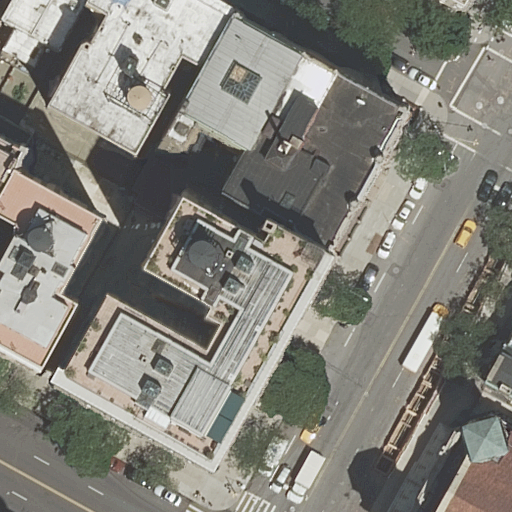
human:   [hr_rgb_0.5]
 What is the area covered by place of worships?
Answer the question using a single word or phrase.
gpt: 2383m2

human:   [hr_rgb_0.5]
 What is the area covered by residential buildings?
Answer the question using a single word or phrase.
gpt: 3975m2

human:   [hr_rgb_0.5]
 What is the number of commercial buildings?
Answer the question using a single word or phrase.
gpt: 0

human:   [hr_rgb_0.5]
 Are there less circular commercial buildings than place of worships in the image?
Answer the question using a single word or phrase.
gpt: yes

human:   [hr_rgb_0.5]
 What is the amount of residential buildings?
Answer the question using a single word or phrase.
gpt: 9

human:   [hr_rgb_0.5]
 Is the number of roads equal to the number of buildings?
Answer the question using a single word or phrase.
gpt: no

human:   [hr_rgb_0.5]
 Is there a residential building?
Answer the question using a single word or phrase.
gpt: yes

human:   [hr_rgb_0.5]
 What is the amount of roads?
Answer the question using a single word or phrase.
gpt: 3

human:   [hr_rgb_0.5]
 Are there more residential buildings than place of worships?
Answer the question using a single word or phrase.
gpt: yes

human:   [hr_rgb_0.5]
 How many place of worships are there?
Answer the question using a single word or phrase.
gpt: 2

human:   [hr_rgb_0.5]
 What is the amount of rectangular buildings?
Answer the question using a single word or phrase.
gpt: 4

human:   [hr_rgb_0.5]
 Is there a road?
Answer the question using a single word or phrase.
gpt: yes

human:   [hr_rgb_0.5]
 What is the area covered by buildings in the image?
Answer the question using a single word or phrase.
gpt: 6359m2

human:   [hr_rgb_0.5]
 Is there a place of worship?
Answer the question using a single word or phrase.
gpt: yes

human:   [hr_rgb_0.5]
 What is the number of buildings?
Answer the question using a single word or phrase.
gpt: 11

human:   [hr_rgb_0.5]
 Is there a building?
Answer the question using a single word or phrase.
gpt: yes

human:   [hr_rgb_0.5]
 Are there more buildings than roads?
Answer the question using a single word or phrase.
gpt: yes

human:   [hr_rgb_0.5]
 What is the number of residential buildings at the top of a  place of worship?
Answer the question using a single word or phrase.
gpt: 9

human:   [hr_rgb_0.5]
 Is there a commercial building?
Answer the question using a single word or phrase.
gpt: no

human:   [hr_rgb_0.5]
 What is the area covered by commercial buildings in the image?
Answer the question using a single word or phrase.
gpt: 0m2

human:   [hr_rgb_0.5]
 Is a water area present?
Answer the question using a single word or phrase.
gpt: no

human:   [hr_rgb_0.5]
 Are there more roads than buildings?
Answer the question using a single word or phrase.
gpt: no

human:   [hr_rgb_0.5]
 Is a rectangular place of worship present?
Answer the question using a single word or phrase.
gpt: no

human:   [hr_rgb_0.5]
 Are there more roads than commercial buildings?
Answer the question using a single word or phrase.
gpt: yes

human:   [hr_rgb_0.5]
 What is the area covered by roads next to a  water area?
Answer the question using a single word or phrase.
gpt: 0m2

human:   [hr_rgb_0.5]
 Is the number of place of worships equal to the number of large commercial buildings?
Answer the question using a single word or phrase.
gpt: no

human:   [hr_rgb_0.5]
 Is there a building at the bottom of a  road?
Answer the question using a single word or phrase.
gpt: yes

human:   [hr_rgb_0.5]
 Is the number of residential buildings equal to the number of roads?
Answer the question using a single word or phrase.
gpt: no

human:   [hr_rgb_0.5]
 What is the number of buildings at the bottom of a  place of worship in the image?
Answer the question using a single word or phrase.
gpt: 2

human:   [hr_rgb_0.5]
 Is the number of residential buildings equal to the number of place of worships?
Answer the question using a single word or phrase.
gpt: no

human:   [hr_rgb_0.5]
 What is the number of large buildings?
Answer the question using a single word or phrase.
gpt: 4

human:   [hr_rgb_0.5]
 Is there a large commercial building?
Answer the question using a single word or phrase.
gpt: no

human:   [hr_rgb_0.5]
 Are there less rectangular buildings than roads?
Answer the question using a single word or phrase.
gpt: no

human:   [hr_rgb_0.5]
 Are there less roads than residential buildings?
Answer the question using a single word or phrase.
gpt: yes

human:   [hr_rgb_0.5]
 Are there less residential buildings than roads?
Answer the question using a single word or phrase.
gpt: no

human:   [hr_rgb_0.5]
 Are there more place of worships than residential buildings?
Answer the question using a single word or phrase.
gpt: no

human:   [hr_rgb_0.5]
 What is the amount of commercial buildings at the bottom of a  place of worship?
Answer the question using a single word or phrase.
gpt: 0

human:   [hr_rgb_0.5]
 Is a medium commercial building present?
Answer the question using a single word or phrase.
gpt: no

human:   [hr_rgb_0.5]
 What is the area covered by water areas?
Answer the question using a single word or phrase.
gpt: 0m2

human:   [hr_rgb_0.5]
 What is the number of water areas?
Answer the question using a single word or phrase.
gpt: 0

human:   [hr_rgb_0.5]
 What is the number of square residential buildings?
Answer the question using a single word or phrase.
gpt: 0

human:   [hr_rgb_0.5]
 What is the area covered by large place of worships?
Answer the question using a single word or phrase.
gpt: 2383m2

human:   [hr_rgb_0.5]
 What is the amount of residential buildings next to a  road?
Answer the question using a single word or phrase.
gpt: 9

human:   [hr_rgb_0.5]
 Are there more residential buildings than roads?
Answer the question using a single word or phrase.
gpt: yes

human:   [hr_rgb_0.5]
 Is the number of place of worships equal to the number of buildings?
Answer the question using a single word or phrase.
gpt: no

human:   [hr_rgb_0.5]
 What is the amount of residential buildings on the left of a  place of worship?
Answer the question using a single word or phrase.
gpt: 8

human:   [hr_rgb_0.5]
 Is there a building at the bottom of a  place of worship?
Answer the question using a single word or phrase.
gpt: yes

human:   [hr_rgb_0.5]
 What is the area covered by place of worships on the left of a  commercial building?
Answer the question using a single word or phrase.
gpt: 0m2

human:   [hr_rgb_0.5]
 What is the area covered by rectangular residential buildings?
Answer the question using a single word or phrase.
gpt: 552m2

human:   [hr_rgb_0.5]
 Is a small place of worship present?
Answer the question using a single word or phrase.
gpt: no

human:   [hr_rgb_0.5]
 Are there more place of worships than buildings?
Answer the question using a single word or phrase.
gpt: no

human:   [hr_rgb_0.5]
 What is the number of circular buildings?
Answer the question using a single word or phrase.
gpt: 0

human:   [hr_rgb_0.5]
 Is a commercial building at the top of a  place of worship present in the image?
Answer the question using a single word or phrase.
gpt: no

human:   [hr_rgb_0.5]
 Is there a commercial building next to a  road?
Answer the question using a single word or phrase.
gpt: no

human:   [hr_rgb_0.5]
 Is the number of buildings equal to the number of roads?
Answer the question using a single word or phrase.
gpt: no

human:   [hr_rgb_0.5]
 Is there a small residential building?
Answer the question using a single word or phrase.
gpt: no

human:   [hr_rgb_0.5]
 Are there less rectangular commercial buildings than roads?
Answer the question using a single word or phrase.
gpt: yes

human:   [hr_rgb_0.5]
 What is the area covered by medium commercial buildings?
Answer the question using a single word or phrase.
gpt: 0m2

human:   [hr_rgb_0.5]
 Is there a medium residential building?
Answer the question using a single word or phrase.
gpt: yes

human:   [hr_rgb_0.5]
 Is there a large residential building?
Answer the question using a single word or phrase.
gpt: yes

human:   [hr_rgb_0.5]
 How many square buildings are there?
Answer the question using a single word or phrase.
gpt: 0

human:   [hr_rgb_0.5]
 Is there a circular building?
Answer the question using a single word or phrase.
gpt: no

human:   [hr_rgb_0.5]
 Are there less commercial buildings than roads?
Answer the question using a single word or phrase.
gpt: yes

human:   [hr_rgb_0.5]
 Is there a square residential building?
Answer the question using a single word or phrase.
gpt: no